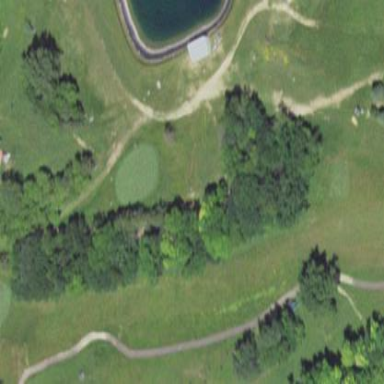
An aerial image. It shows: Golf fairway surrounded by grass.